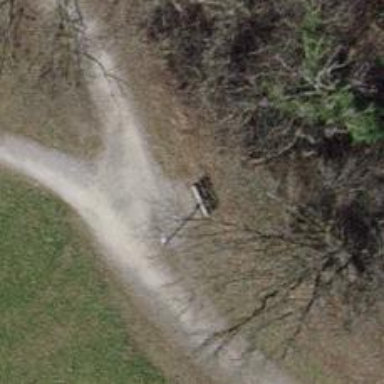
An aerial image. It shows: Bench for seating.